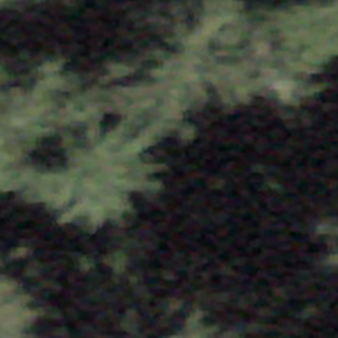
Label: other